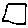
Label: square